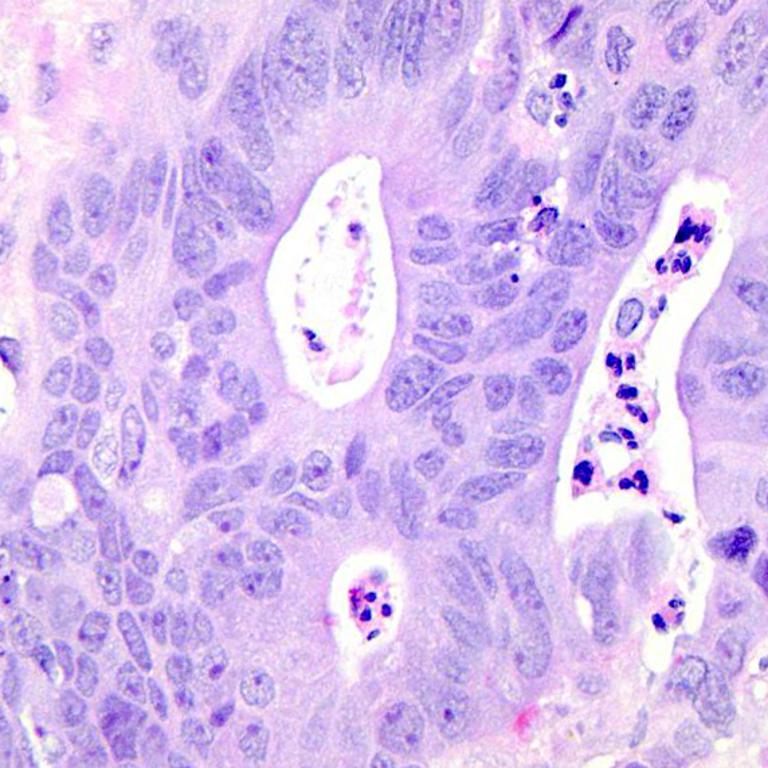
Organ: colon
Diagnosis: adenocarcinomas